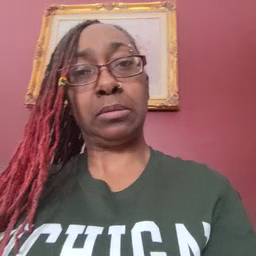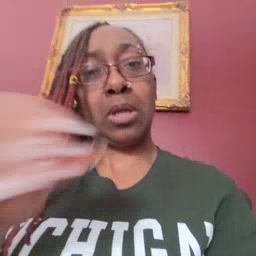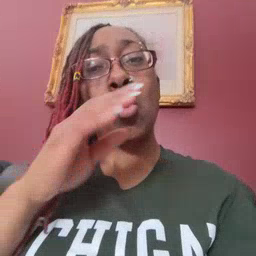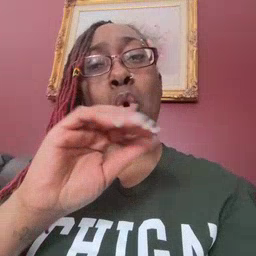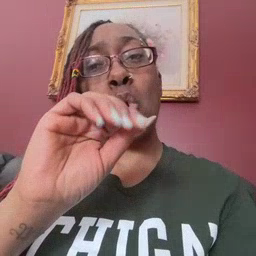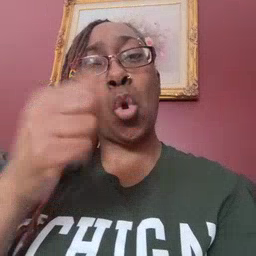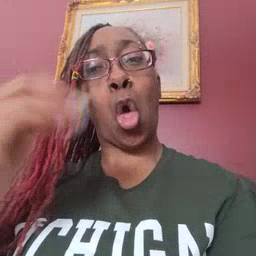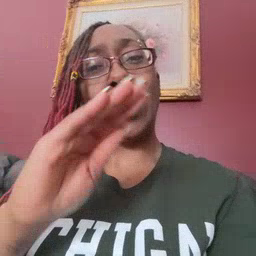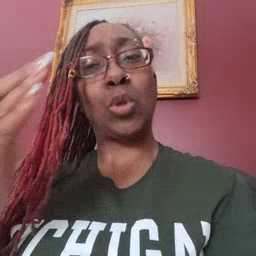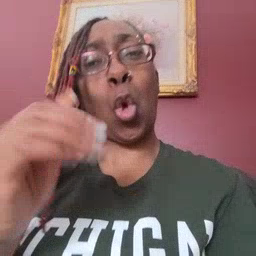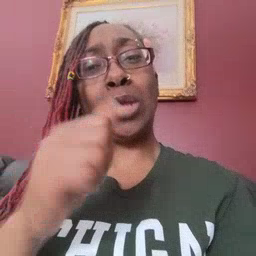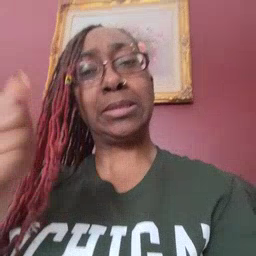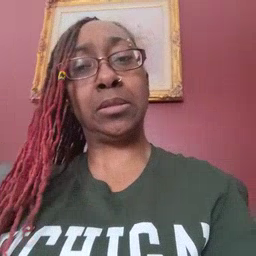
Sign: closet